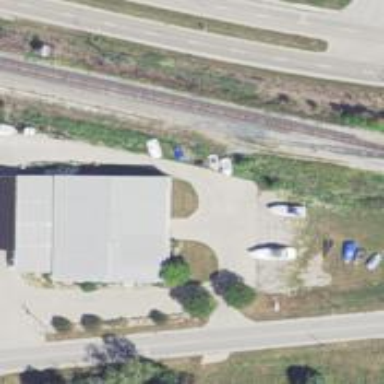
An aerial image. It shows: Rail spur service.